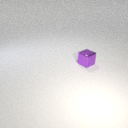
small purple metal cube